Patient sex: F
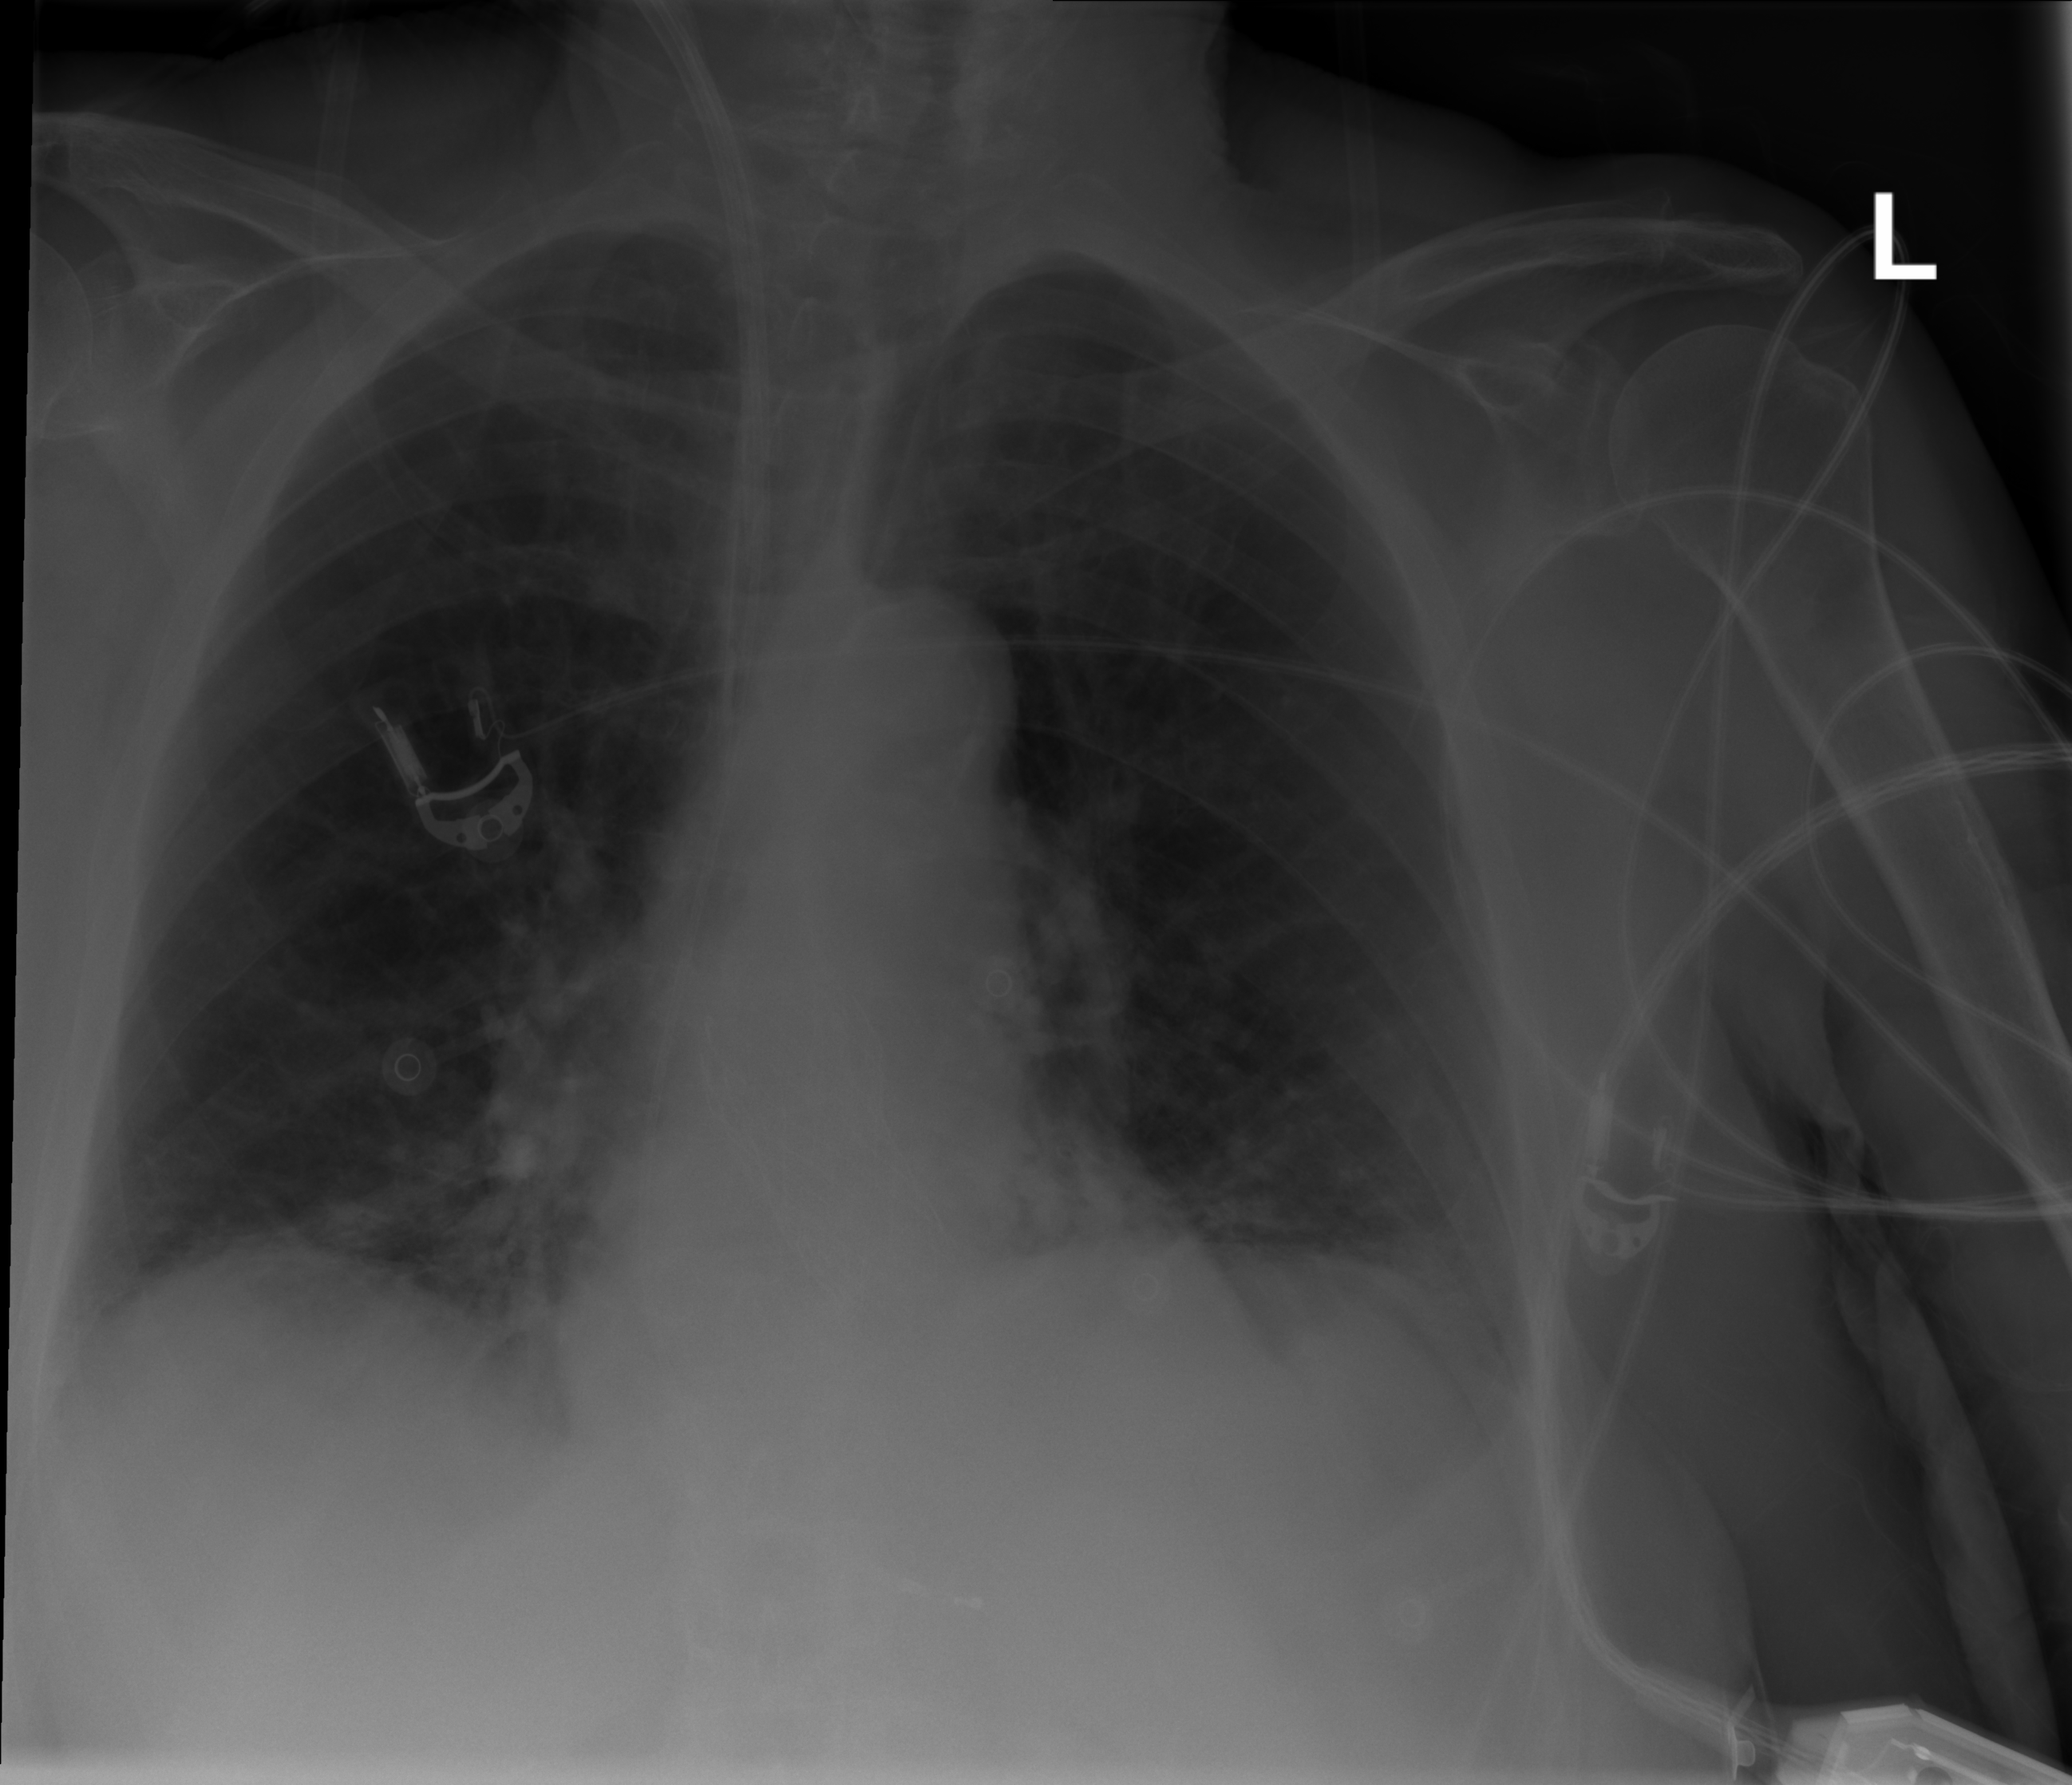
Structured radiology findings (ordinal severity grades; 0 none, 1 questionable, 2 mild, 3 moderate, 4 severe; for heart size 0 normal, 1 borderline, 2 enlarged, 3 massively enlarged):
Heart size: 0
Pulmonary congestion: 0
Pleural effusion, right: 2
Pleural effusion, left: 2
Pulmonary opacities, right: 0
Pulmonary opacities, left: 2
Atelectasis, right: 0
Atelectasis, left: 2